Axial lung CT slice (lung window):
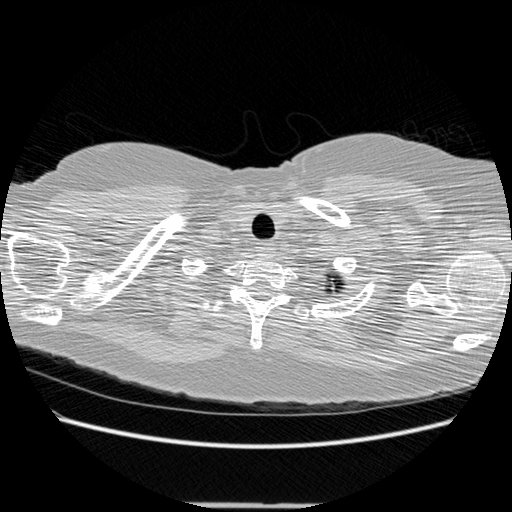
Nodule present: no